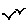
Label: bird